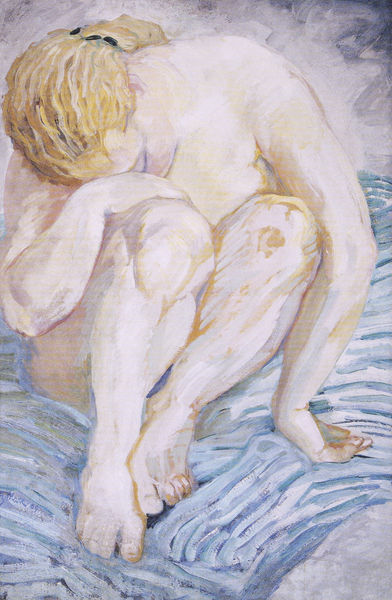
Titel: Aktstudie (Weiblicher Akt)
Künstler: Franz Marc
Standort: Frankfurt (am Main)
Institution: Das Städel, Städelsches Kunstinstitut und Städtische Galerie
Schlagwörter: akt, blau, dunkel, gemälde, hand, haut, himmel, kopf, körper, meer, nackt, schlaf, wasser, weiß, wolken, aquarell, baden, gelb, grob, grün, impressionismus, mädchen, sitzen, bewegung, braun, brust, busen, finger, frau, grau, haar, hell, hintergrund, licht, orange, schwarz, stirn, zeichnung, rot, tuch, wolke, beige, expressionismus, malerei, blond, arm, arme, augen, band, falten, gesicht, inkarnat, trauer, bild, hände, einsam, pastos, auge, gold, haare, sitzend, stoff, decke, gebeugt, locken, rosa, schulter, schultern, traurig, beine, bein, dutt, füße, wellen, hocke, kauern, modell, schlafen, schlafend, sitz, studie, haarband, nacken, wogen, duktus, zopf, impressionistisch, nahaufnahme, gestreift, streifen, bett, laken, nackte, allein, ellenbogen, knie, oberschenkel, schenkel, wade, zehen, aufstützen, striche, versteckt, barfuss, wasserfarben, schmutz, corinth, unterlage, expressionistisch, kauernd, traurigkeit, weinen, hocken, schienbein, zeh, kniee, leinwand, wässrig, ganzkörper, pinselduktus, verzweiflung, leintuch, schmerz, müde, dreck, gebückt, venus, erschöpft, verdeckt, strähnen, trauen, ruhend, großer zeh, hockend, nach 1960, schienbeine, sitzakt, verkürzt, zusammenkauern, kauernde, 'aquarell, gehockt, angezogene beine, müde#